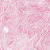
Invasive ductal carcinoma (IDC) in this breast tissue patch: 0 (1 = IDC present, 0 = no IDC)